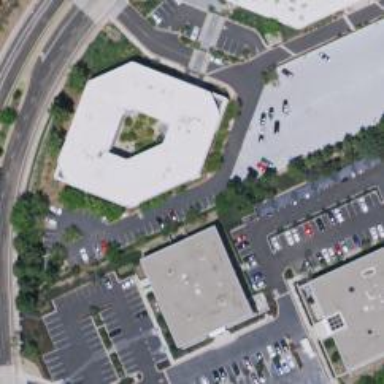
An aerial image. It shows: Office building.